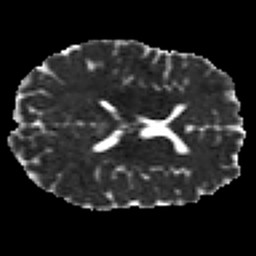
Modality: MD
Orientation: axial
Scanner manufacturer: siemens
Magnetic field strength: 3 T
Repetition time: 7.8 s
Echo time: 0.09 s